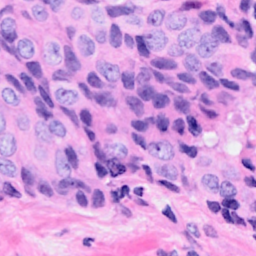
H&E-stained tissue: Breast